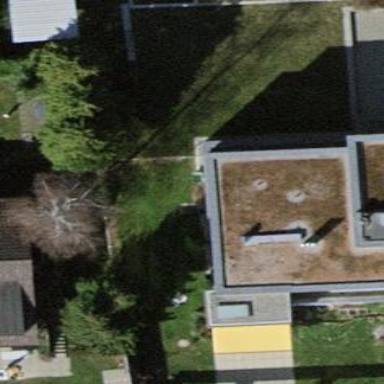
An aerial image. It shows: House with flat roof.